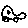
Label: car